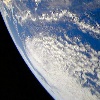
Label: cloud